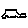
Label: car